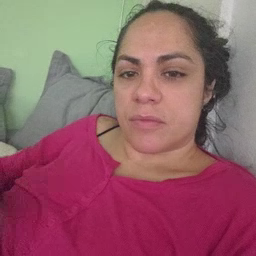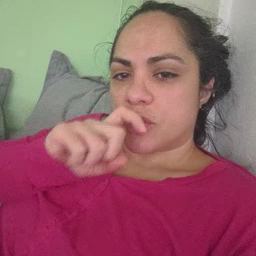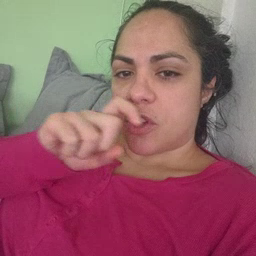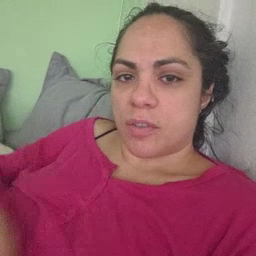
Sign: doll